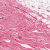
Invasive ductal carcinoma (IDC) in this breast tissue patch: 0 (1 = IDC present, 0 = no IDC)